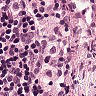
Metastatic tissue present: no